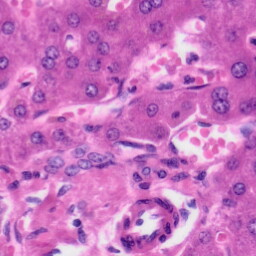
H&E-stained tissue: Liver